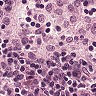
Metastatic tissue present: no